Interaction volume radius: 5 \u00c5
Interaction volume height: 20 \u00c5
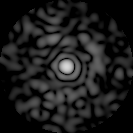
Disorder parameter: 0.8344